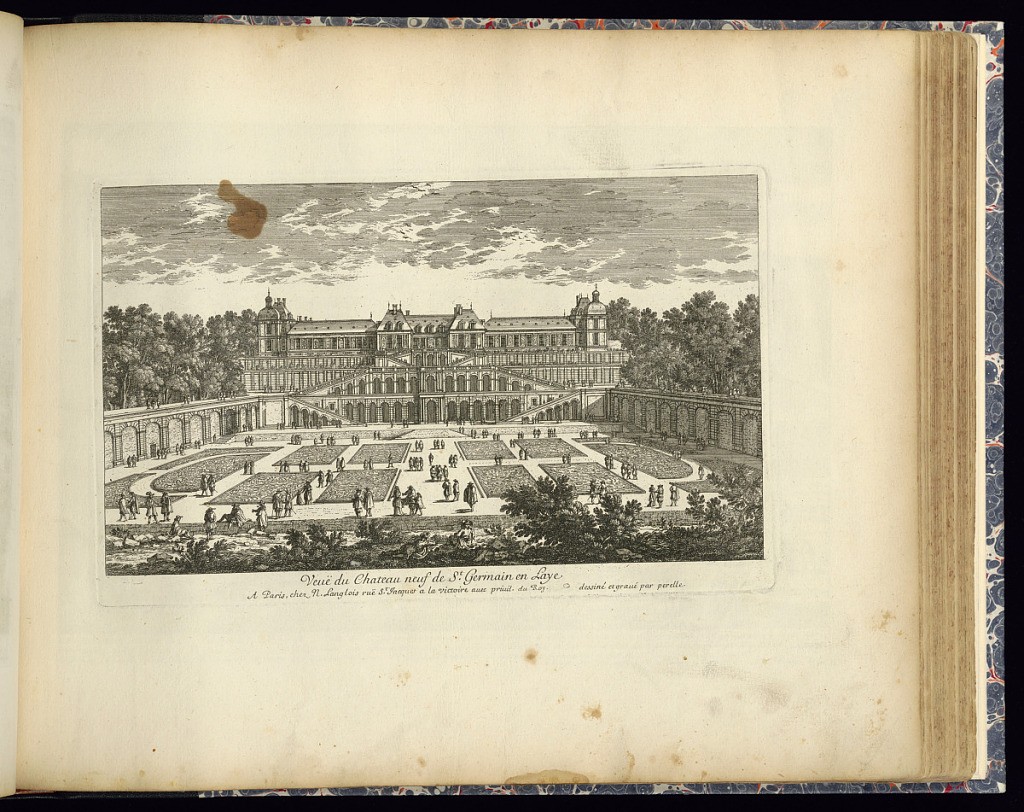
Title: Veuë du Chateau neuf de St. Germain en Laye
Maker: Gabriel Perelle, French, 1604–1677
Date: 1660–1703
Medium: Etching on laid paper
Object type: Print
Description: View of the garden façade of the palace of Saint-Germain-en-Laye with the parterre planting in the foreground, with garden walls with arches along the sides, and figures walking along the paths. In the background, double staircases leading to the palace. Trees in the background and framing the scene in the foreground. The plate is titled and signed.